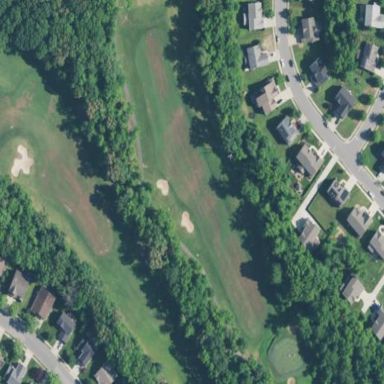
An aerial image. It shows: Grassy area designated as golf fairway.